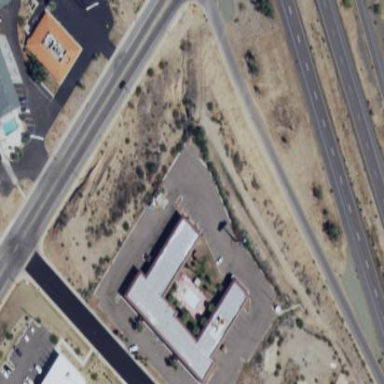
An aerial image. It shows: Hotel building.